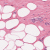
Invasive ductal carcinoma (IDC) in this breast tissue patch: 0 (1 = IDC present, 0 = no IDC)